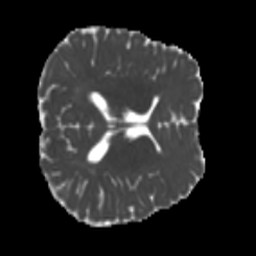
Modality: MD
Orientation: axial
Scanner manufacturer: siemens
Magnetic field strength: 3 T
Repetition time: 4 s
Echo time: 0.0594 s